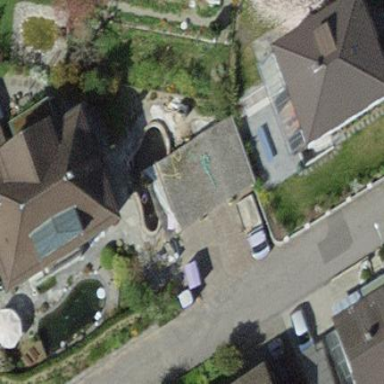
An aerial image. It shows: Flat-roofed garage.